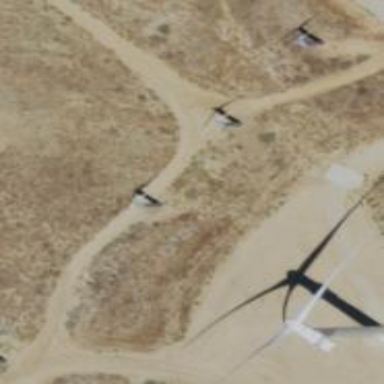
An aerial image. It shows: Wind power generator employing wind turbines.